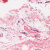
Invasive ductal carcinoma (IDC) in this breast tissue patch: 1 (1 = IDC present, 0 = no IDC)